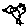
Label: bird